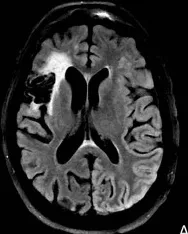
Axial FLAIR.
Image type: radiology (mri)